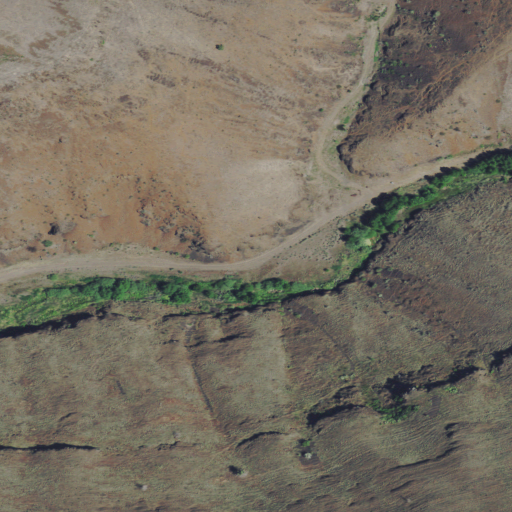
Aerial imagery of valley in Oregon named Buck Hollow containing grassland and shrub